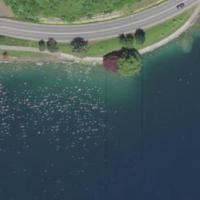
EUNIS habitat code: 14
Species observed at this site:
Corvus corone
Podiceps cristatus
Fulica atra
Anas platyrhynchos
Chloris chloris
Passer domesticus
Fringilla coelebs
Sylvia atricapilla
Carduelis carduelis
Passer montanus
Turdus merula
Phalacrocorax carbo
Poecile palustris
Larus michahellis
Hirundo rustica
Milvus migrans
Mergus merganser
Motacilla alba